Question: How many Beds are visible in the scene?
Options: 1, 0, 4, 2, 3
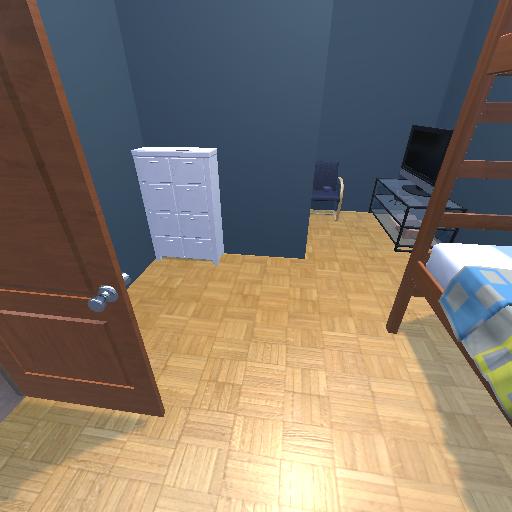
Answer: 1